Question: I am trying to build query that checks dead tuples, live tuples percent, free space etc. in all my users tables using pgstattuple extension. So, I came up with this query:
'''
SELECT schemaname,
relname,
(pgstattuple(schemaname ||'.'||relname)).*
FROM pg_statio_user_tables;
'''
pg_statio_user_tables is a pg_catalog view, that uses another system view. So at first glance the query looks quite simple, but it ended up with a total execution time of 27 minutes for 882 objects in db.
The execution plan for this query:

Is there a way to rewrite query still using pgstattuple so it'll perform decent?
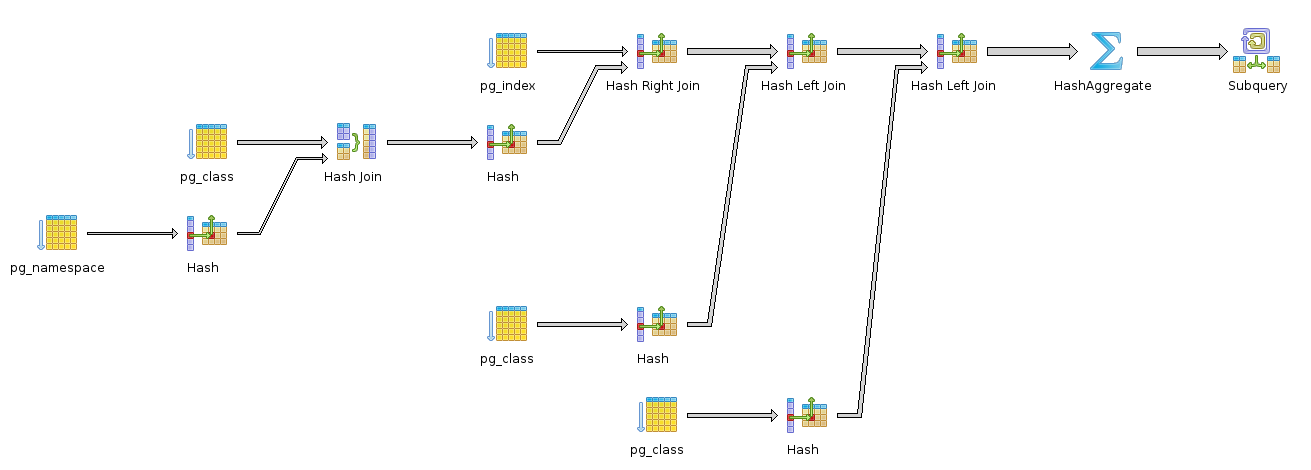
Answer: It gets a lot faster if you run the function in a subquery and only decompose the resulting row type on the next level:
'''
SELECT s.schemaname, s.relname, st.*
FROM pg_statio_user_tables s
,pgstattuple(s.schemaname ||'.'|| s.relname) AS st;
'''
(That's an implicit 'LATERAL JOIN'. In versions befor Postgres 9.3 use a subquery instead.)
This way, the function is only called once per row in 'pg_statio_user_tables'. Unfortunately you are stumbling over a weak spot in the Postgres query planner (parser). Craig explains in more details in this related answer:
- <URL>
And if all you need from the 'pg_statio_user_tables' view are table and schema name, you can have that :
'''
SELECT c.oid::regclass::text AS tbl, (st).*
FROM pg_class c
JOIN pg_namespace n ON n.oid = c.relnamespace
,pgstattuple(c.oid::regclass::text) st
WHERE c.relkind = 'r' -- only tables
AND n.nspname NOT LIKE 'pg_%' -- exclude system schemas
ORDER BY 1;
'''